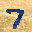
Label: 7